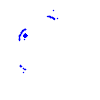
Particle: proton